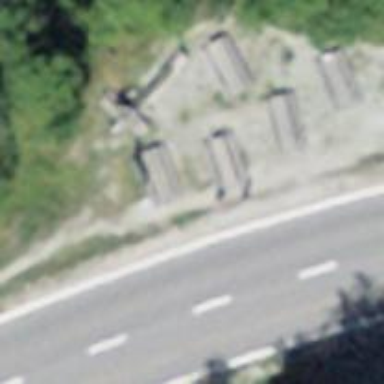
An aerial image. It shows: Picnic table located in leisure land area.